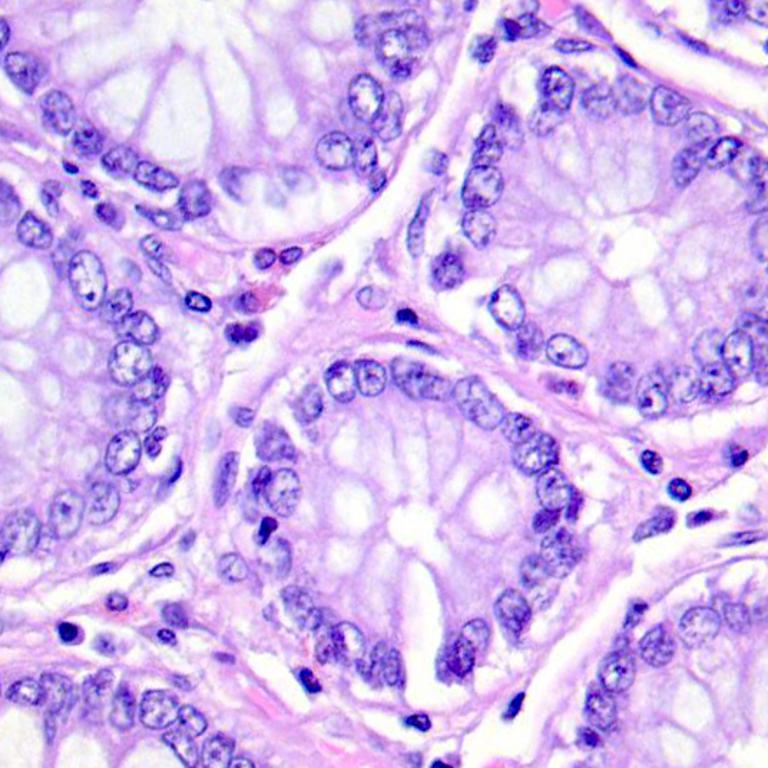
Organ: colon
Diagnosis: benign